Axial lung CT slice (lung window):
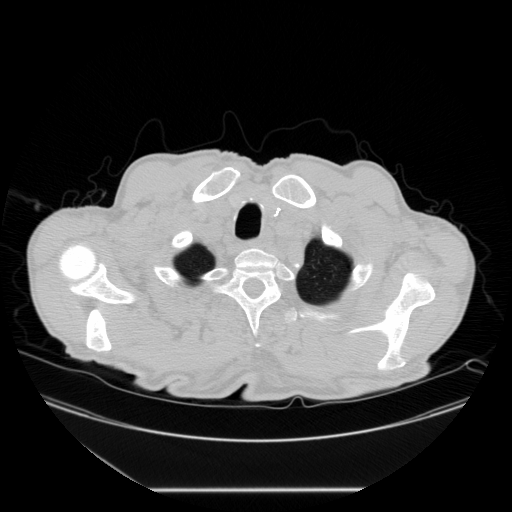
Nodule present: no